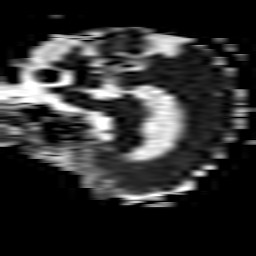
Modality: ADC
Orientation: sagittal
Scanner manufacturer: philips
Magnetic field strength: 3 T
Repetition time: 3.958 s
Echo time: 0.06119 s